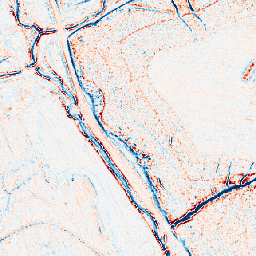
Category: edge_preserving
Decomposition family: anisotropic_diffusion
Decomposition parameters: iterations: 10
kappa: 100
gamma: 0.1
Upsampling method: area
Upsampling parameters: scale: 4
Upsampling scale: 4